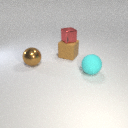
large brown metal sphere in front of large brown rubber cube